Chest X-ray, PA view. Patient: 30 years old, sex M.
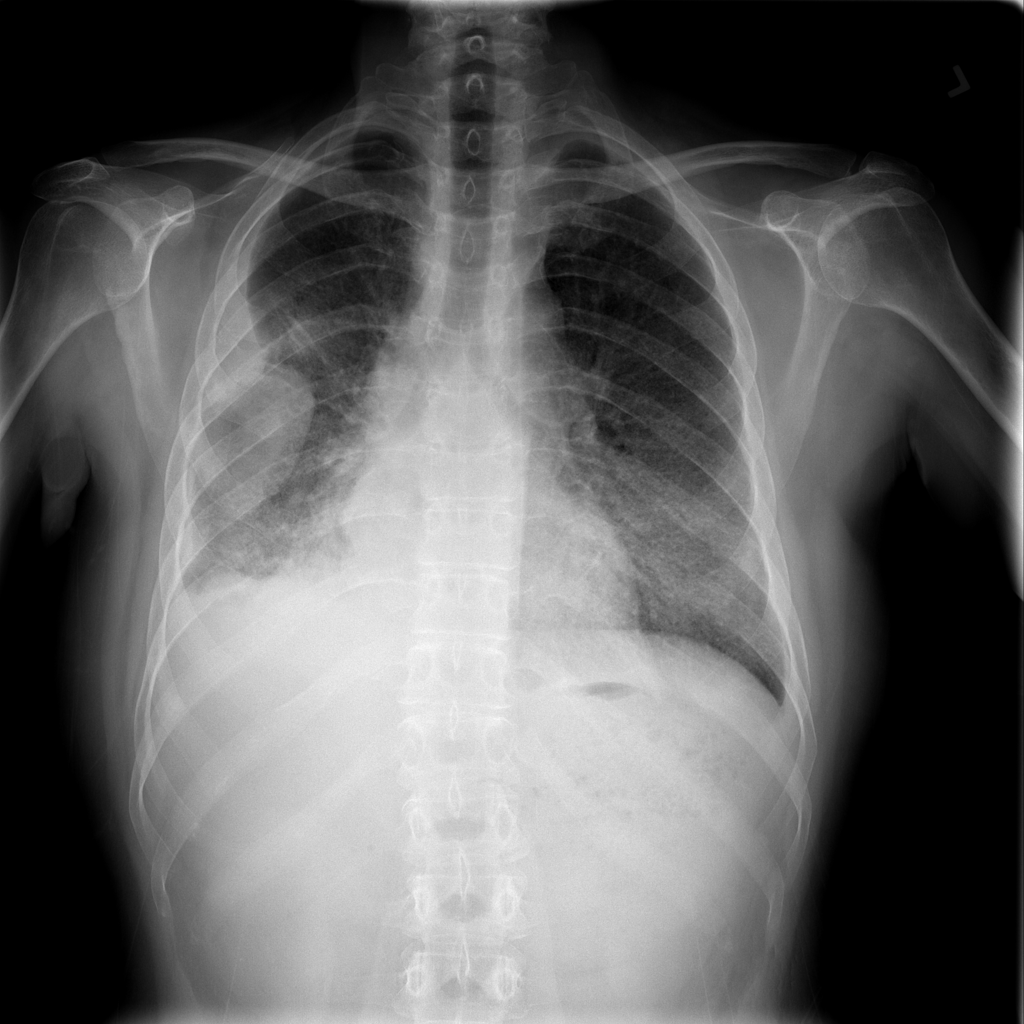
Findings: Infiltration